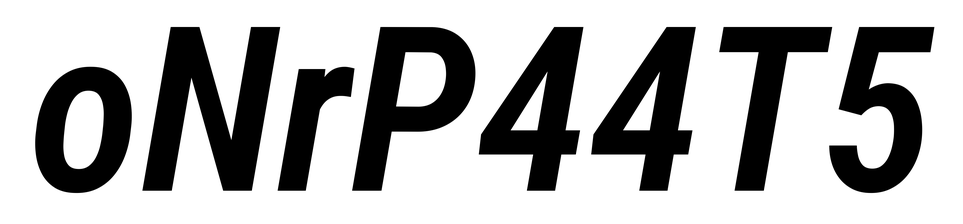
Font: Roboto-Italic_Condensed_SemiBold_Italic